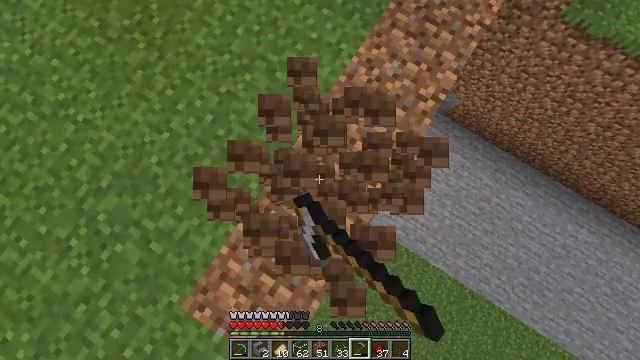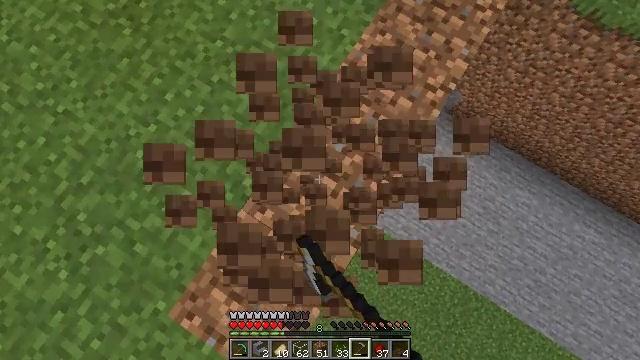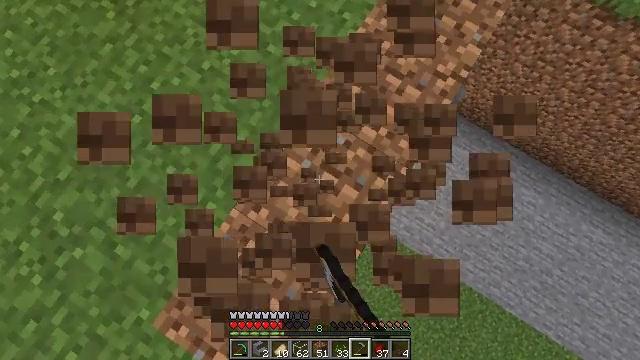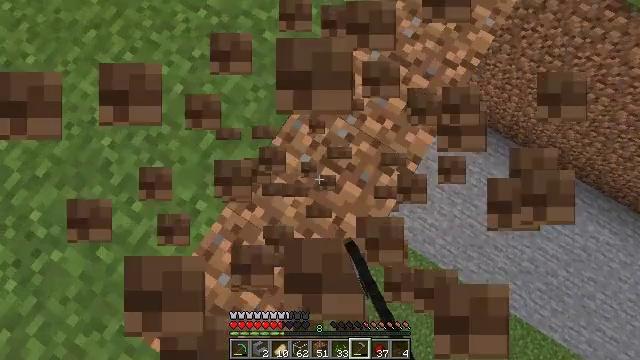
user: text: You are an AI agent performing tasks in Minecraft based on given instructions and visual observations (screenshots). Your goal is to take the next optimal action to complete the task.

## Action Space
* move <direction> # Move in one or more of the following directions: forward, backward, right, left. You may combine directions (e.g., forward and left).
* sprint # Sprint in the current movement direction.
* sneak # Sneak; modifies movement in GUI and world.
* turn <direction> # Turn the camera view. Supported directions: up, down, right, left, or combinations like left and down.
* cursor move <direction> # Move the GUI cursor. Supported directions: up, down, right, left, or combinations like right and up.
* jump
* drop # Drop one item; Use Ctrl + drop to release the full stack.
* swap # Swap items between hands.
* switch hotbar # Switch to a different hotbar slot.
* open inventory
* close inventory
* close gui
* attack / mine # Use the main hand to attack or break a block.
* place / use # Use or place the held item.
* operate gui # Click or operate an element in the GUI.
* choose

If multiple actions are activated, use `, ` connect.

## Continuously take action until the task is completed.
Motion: motion action
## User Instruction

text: Collect dirt by holding left button.
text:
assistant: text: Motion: attack / mine
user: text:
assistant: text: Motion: attack / mine
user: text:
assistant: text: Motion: attack / mine
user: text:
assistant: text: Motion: attack / mine